Question: I have added Twilio SDK and libJingleConnection through cocoa pods.
Twilio libraries like libssl.a , libcryto.a is getting conflicts with Libjingle_Connection libraries like libwebrtc.a so twilio is crashing.. Without integrating libjingle_connection.
Twilio integration is working fine.!
It is similar to below problem
<URL>
But I need to keep both libjingle_connection and twilio in my project.
When I build the app in device. My app is crashing as below..

My other linker flags are -ObjC and $(inherited)
I am not able to find the cause of crash..
Please suggest any solutions to fix the error..
Thanks in Advance...!
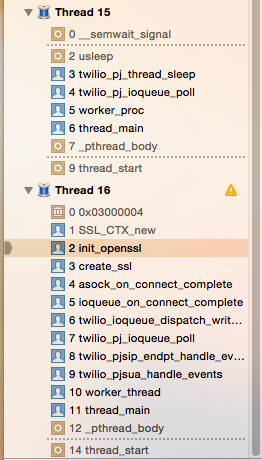
Answer: Hiii ,
Please Follow the steps to integrate twilio in app .
step 1 : import required Frameworks

step 2: Copy the Headers and Library Folders into Your Project .
Step 3: Add other Linker flags ( not only -ObjC but -lTwilioClient,-lcrypto,-lssl)

step 4: Add Header and Library search paths
Path of header folder you copied : $(SRCROOT)/Headers
Path of Library folder you copied : $(SRCROOT)/Libraries
step 5: Add prefix header file
'''
#import <Availability.h>
#ifndef __IPHONE_4_0
#warning "This project uses features only available in iOS SDK 4.0 and later."
#endif
#ifdef __OBJC__
#import <UIKit/UIKit.h>
#import <Foundation/Foundation.h>
#import <CoreData/CoreData.h>
#endif
'''
Make Precompile Prefix header to yes in build settings , and path of .pch file .
After This steps your project should compile and build , you can run it but , to use twilio you need to generate capabilities token .
step 6 :From Twilio's BasicPhone example copy basicPhone.h and basicPhone.m file in your project .
then in Appdelegate create an global object that we can access through out in project .
in appdelegate.h
'''
@class BasicPhone;
@interface AppDelegate : UIResponder <UIApplicationDelegate>{
BasicPhone *_phone;
}
@property (strong, nonatomic)BasicPhone *phone;
'''
synthesize it in appDelegate.m file
'''
@synthesize phone = _phone;
- (BOOL)application:(UIApplication *)application didFinishLaunchingWithOptions:(NSDictionary *)launchOptions {
if ([UIApplication instancesRespondToSelector:@selector(registerUserNotificationSettings:)]){
/* iOS 8.0 later */
[application registerUserNotificationSettings:[UIUserNotificationSettings settingsForTypes:UIUserNotificationTypeAlert|
UIUserNotificationTypeBadge|
UIUserNotificationTypeSound
categories:nil]];
}
self.phone = [[BasicPhone alloc] init];
}
'''
step 7: capabilities Token :
Check this <URL> for how to generate capabilities token .
step 8 : create a makeCall.php file and in your twiML app (Twilio acc) set it's link for making calls .
step 9 : from xcode register with client .
In your basicPhone.h file
'''
#define BPDefaultClientName @"abc"
#define BPCapabilityTokenKeyIncomingClient @"abc"
'''
and in you basicPhone.m method you must have the function
'''
getCapabilityTokenWithParameters
'''
Change the urlString there with your capabilitiesToken url .
If you want both incoming and out going then your capabilities token url should be like this :
'''
https://abc.herokuapp.com/token?allowOutgoing=true&client=abc
'''
step 10 : in your viewcontroller.h login into twilio
Create an object of basicPhone
'''
@class BasicPhone;
@interface ViewController : UIViewController{
BasicPhone* _phone;
}
@property (nonatomic,retain) BasicPhone* phone;
'''
in ViewController.m
'''
@synthesize phone=_phone;
- (void)viewDidLoad {
[super viewDidLoad];
AppDelegate* delegate = (AppDelegate*)[UIApplication sharedApplication].delegate;
BasicPhone* basicPhone = delegate.phone;
[basicPhone login];
}
'''
To make outGoing Calls :
'''
NSDictionary* dictParams = [NSDictionary dictionaryWithObjectsAndKeys:@"xyz", @"To", nil];
NSLog(@"%@",dictParams);
AppDelegate* delegate = (AppDelegate*)[UIApplication sharedApplication].delegate;
BasicPhone* basicPhone = delegate.phone;
[basicPhone connectWithParams:dictParams];
'''
This is how I did and Its working without any issue .
I will feel good If it helps .